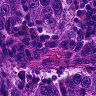
Metastatic tissue present: yes